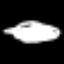
Label: squiggle